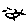
Label: sun